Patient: sex F, age 31
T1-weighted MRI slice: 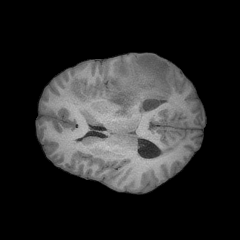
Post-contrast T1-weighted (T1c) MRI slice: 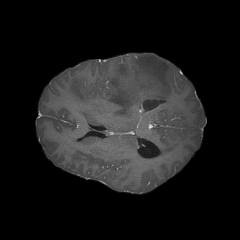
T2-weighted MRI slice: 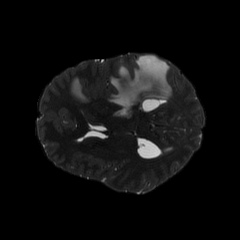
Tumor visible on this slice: yes
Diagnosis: Glioblastoma, IDH-wildtype
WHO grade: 4